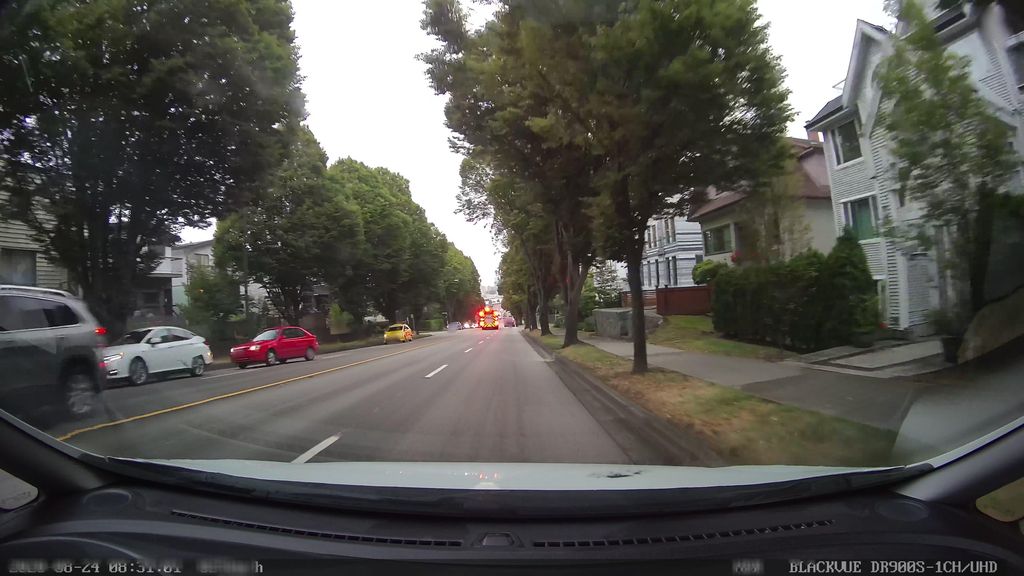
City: vancouver